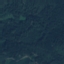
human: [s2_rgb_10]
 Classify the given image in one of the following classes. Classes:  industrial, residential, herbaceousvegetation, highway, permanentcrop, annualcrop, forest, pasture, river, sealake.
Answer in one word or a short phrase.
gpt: Forest